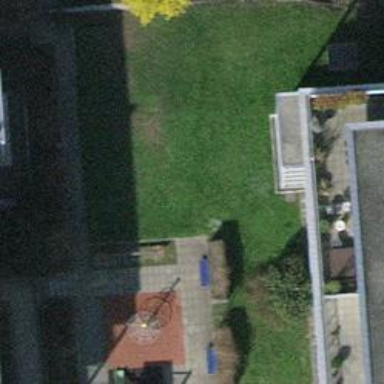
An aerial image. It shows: Blue bench.